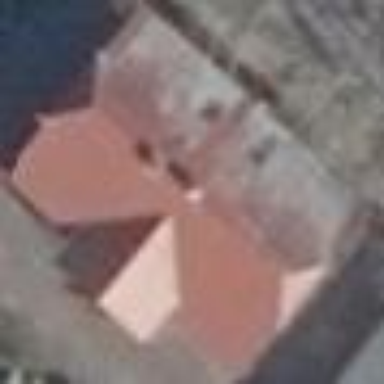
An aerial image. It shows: Gabled roof house.